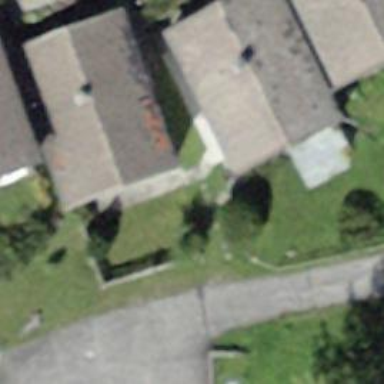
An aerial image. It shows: Simple and straightforward house.